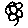
Label: flower